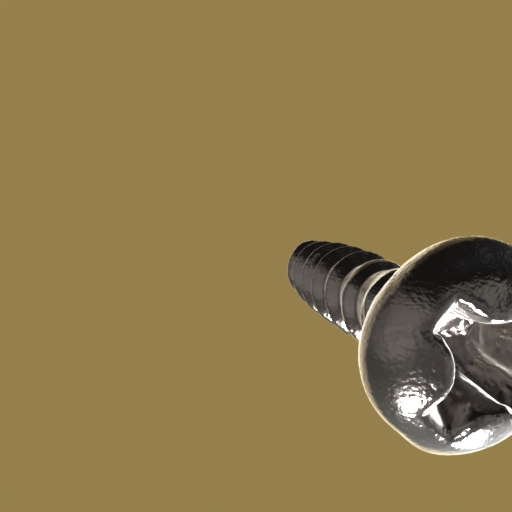
Label: screw